Interaction volume radius: 5 \u00c5
Interaction volume height: 15 \u00c5
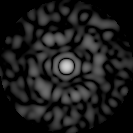
Disorder parameter: 0.8531